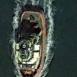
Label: Towing_vessel